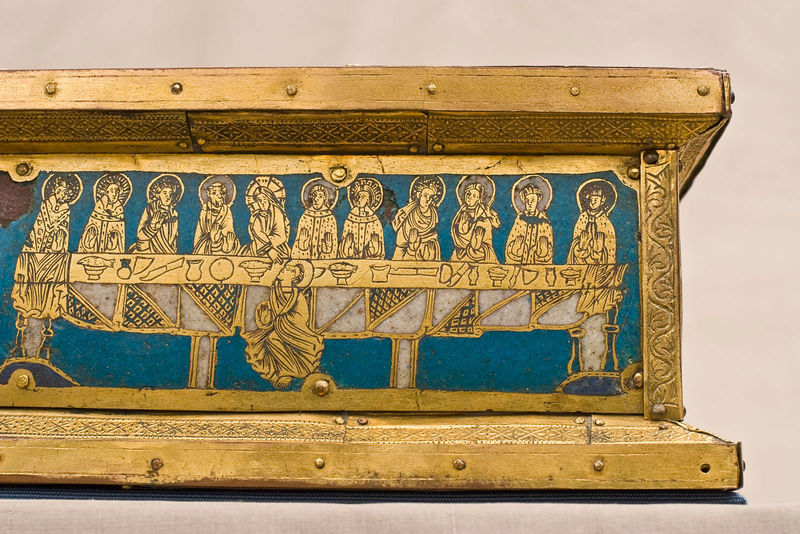
Titel: Andreaskästchen
Institution: Siegburg, St. Servatius, Schatzkammer
Schlagwörter: blau, tisch, messer, teller, tischdecke, gold, essen, tafel, detail, nägel, becher, geschirr, intarsien, kasten, fisch, heiligenschein, christus, jesus, mittelalter, heilige, abendmahl, beschlag, schüsseln, jünger, gefäße, email, schrein, kästchen, sarkophag, geschir, heiligenscheine, apostel, judas, letztes abendmahl, verrat, hyeroglyphen, ägyten, feg, hammerschlag, essgerät